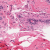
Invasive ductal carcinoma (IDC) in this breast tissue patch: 0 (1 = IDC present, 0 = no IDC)